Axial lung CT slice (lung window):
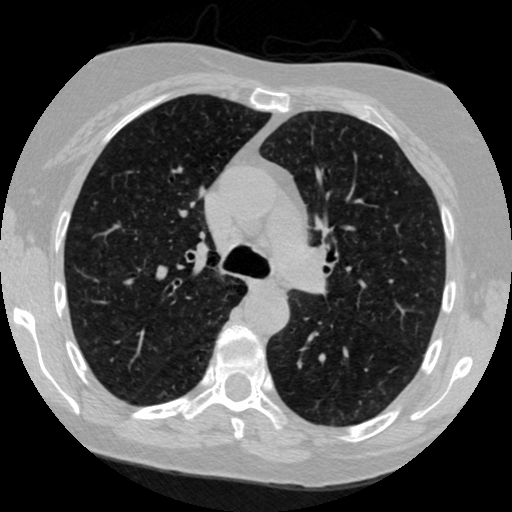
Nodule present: no